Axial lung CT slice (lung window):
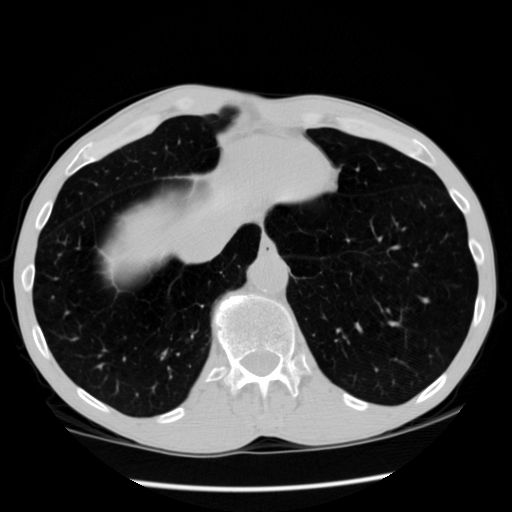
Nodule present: no